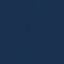
Land use / land cover class: SeaLake